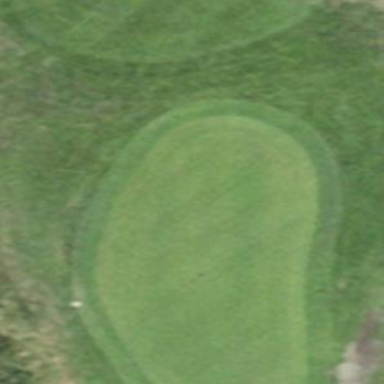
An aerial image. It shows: Green golf area with grass land use.